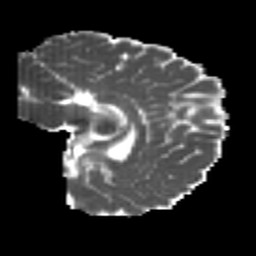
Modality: MD
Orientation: sagittal
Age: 22
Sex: female
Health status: healthy
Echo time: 0.074 s